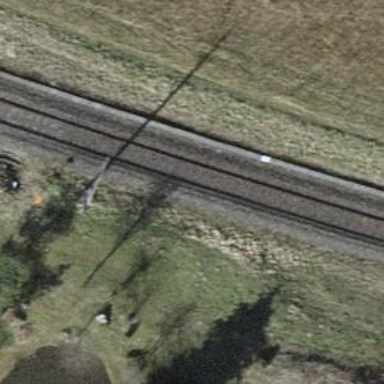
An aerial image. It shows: Pipeline marker.